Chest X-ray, PA view. Patient: 36 years old, sex M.
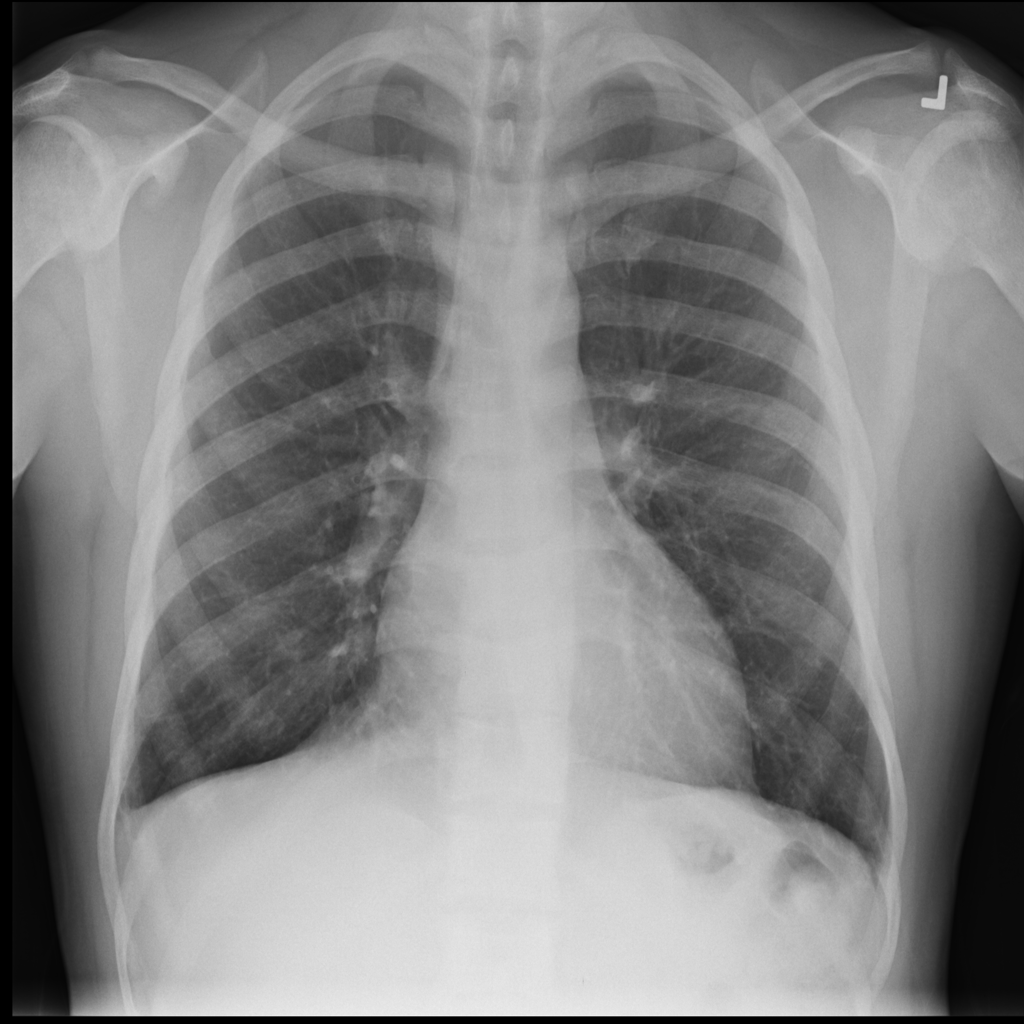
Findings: Effusion, Infiltration